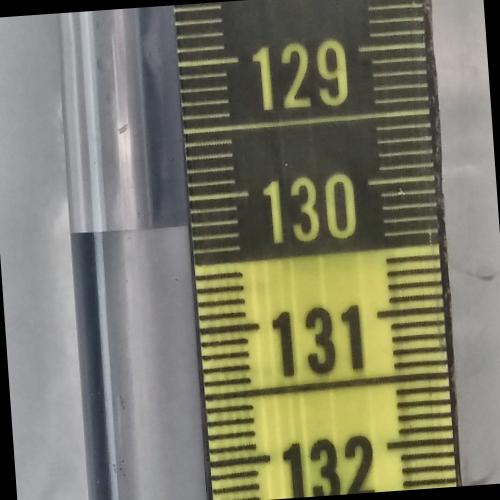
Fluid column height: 130.2 cm